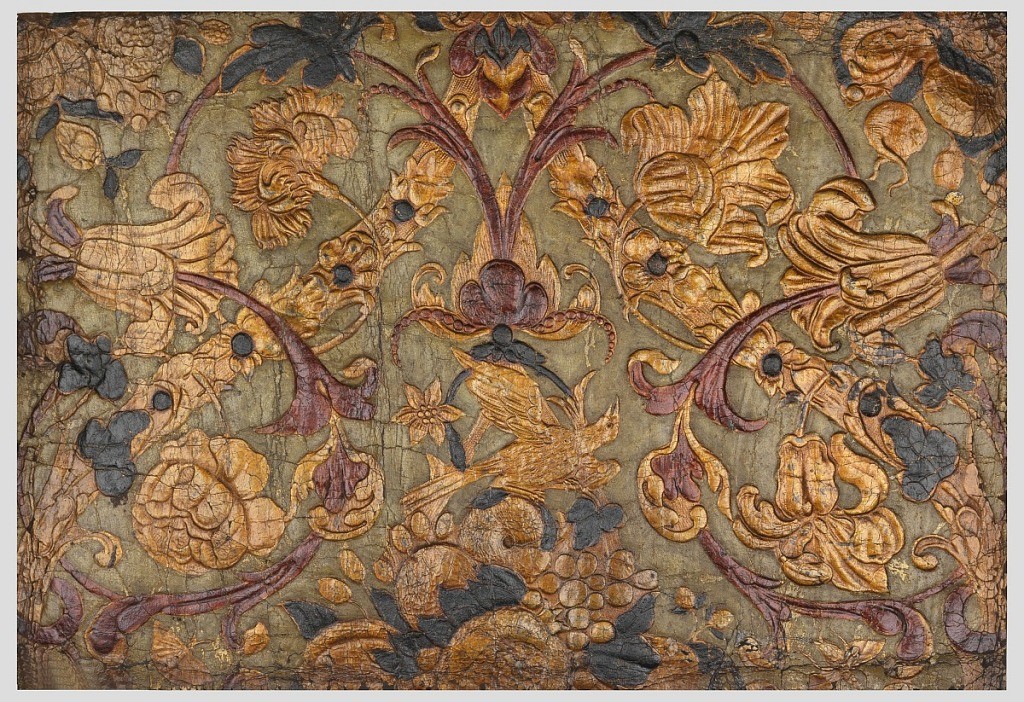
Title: Sidewall
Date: ca. 1750
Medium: Leather, stamped, painted, silvered
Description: Varnished silver, green, red and black; arabesque of carnations, tulips, and lilies, with a bird.